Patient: sex M, age 60
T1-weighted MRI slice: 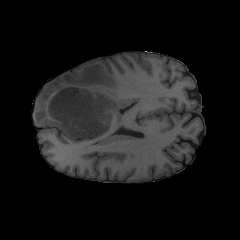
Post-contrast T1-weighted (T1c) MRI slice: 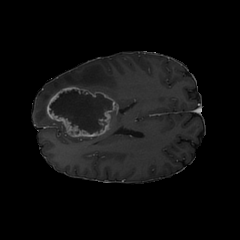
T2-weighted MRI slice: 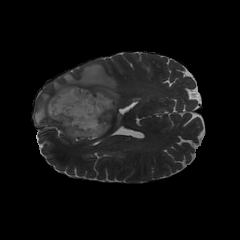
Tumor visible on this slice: yes
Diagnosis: Glioblastoma, IDH-wildtype
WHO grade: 4